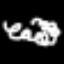
Label: squiggle